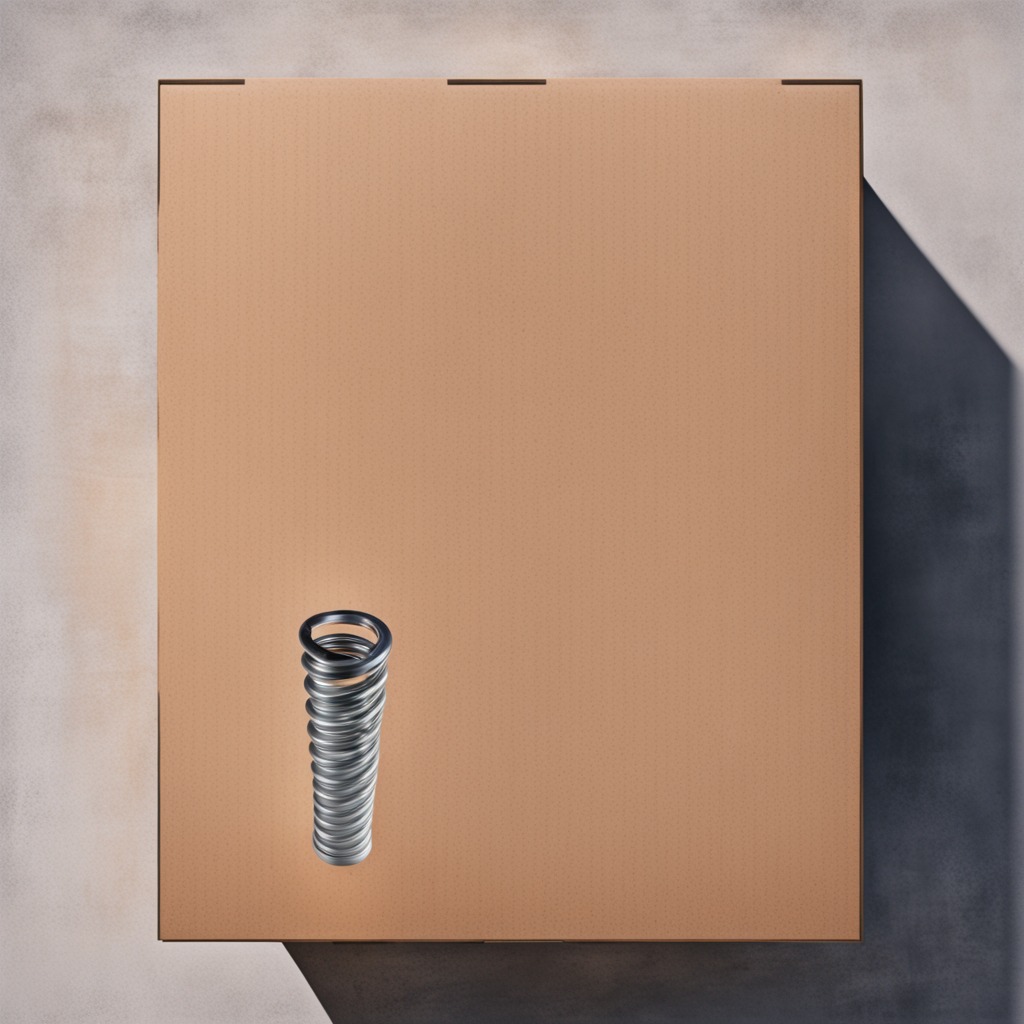
A coiled metal spring is lying on the cardboard box surface.